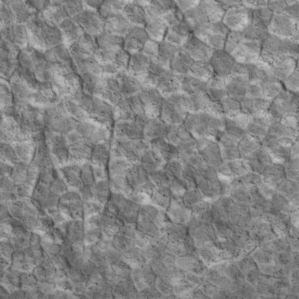
Label: non_frost